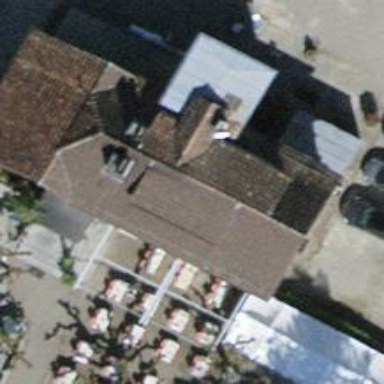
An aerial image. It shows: Restaurant.